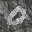
Label: 0